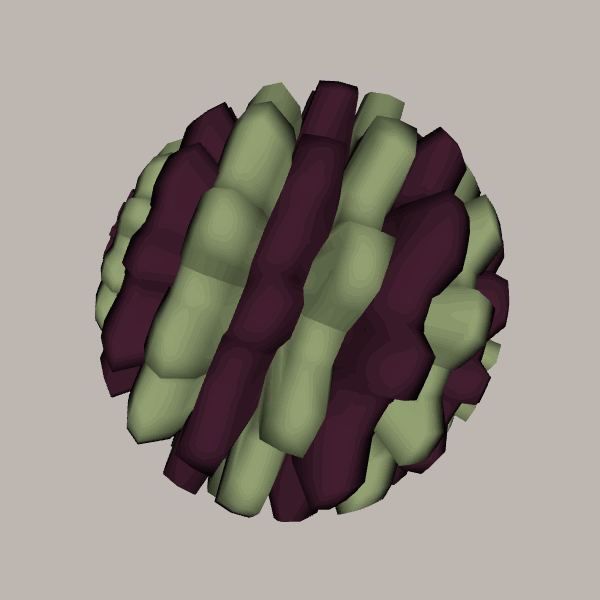
Background: light